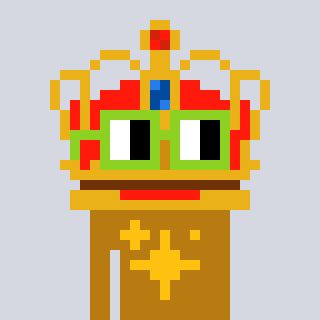
a pixel art character with square light green glasses, a crown-shaped head and a gold-colored body on a cool background